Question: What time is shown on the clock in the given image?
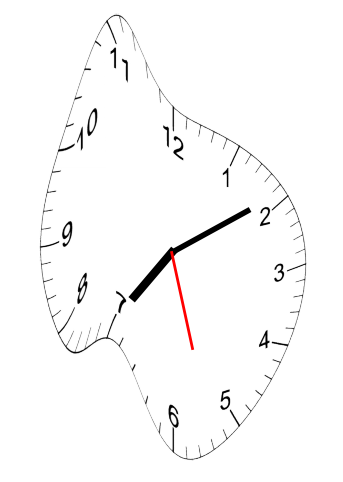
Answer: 07:09:27